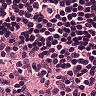
Metastatic tissue present: no